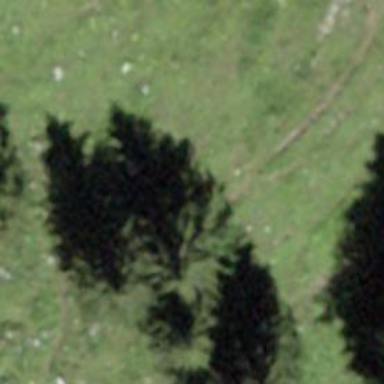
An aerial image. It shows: Needle-leaved tree in its natural environment.